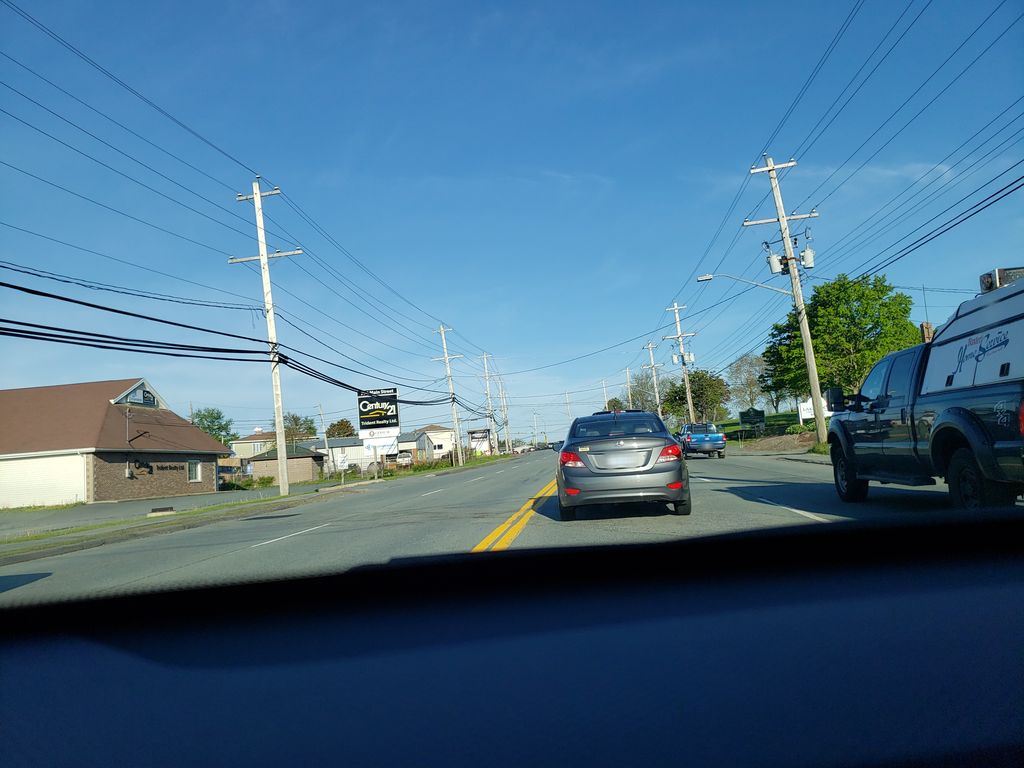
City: halifax